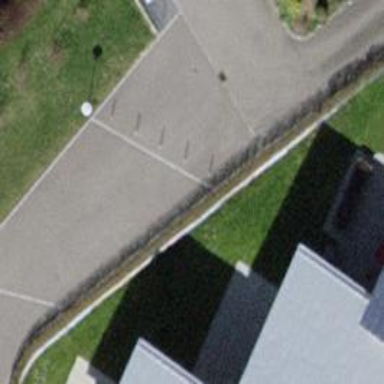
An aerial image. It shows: Bollard barrier.